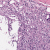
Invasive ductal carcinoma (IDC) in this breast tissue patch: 0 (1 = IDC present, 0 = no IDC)